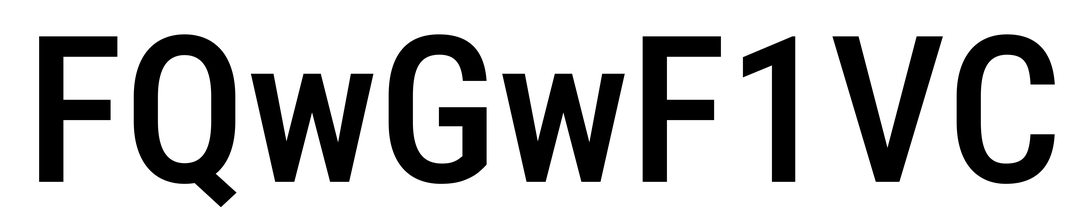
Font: Roboto_Condensed_Medium